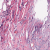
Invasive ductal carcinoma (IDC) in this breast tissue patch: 0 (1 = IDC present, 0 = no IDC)